Interaction volume radius: 5 \u00c5
Interaction volume height: 10 \u00c5
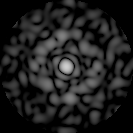
Disorder parameter: 0.8245